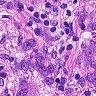
Metastatic tissue present: yes